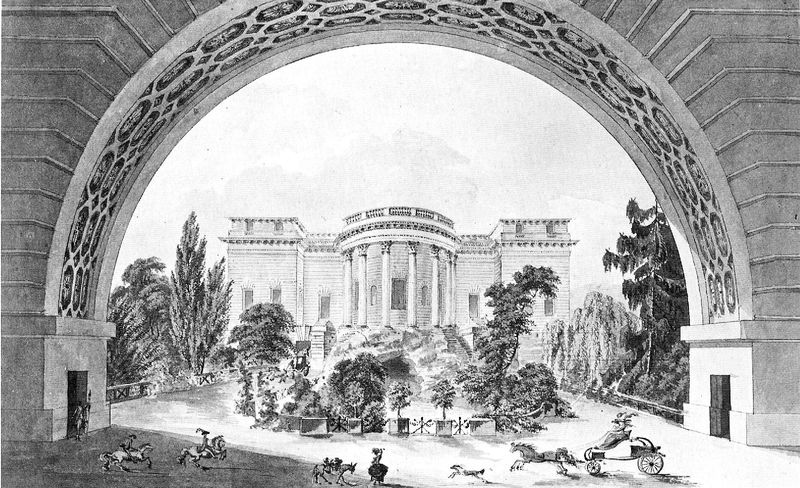
Titel: Hôtel Thélusson
Künstler: Claude Nicolas Ledoux
Standort: Paris, Rue Louis-le-Grand, Hôtel Thélusson (EU - F)
Schlagwörter: himmel, bäume, menschen, fenster, säule, säulen, zeichnung, gebäude, haus, hunde, park, schloss, architektur, wache, büsche, bühne, pflanzen, wald, esel, pferde, reiter, vorbau, garten, balkon, ansicht, bogen, fassade, türen, mauer, grafik, kutsche, rundbogen, wagen, querformat, treppe, aufgang, durchgang, tor, eingang, palast, torbogen, mauerwerk, druck, schwarz weiss, stich, kapitelle, villa, gesims, portikus, wächter, planzen, spiele, kassettendecke, absperrung, durchfahrt, pferede